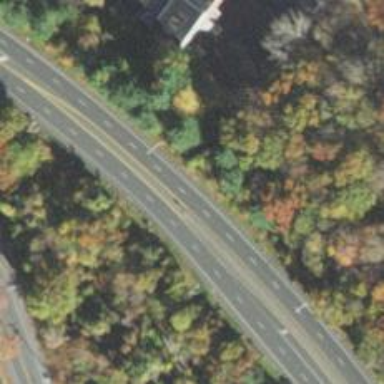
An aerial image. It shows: Primary highway.